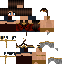
A female human skin with dark skin, wearing brown long hair dressed in a red robe top and red pants, featuring a closed mouth.